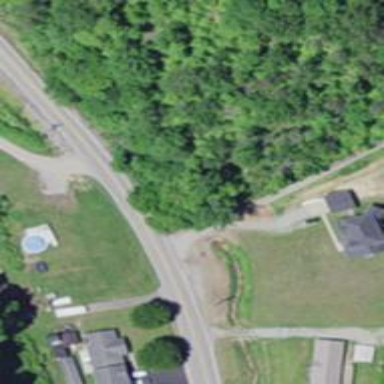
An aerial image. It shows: Secondary road.